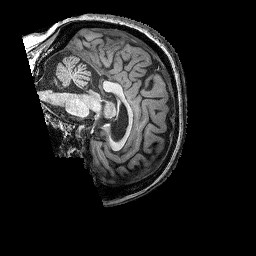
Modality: T1w
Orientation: sagittal
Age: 59
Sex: female
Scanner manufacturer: siemens
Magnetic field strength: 3 T
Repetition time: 2.25 s
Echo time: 0.00452 s